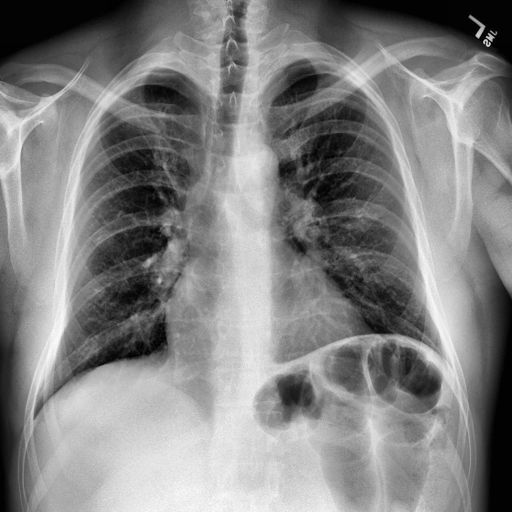
Finding: NORMAL